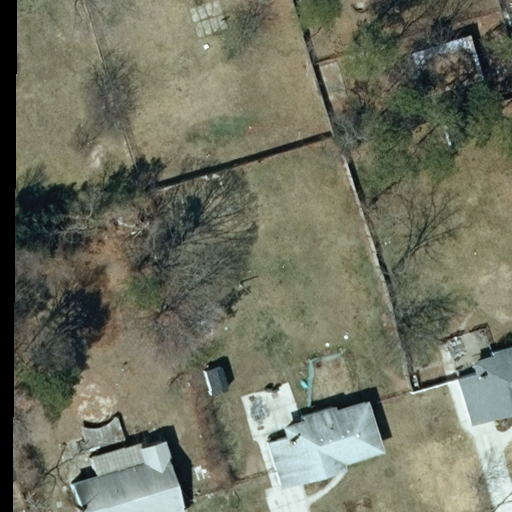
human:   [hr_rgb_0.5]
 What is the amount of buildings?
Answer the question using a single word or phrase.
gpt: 3

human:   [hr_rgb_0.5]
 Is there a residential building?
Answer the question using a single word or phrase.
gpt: yes

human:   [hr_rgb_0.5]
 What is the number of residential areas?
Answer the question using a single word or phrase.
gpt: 1

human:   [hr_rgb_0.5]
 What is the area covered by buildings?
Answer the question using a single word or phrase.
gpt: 758m2

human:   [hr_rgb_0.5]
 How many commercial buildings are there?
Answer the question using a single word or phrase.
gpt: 0

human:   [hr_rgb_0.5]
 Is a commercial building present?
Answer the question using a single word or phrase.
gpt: no

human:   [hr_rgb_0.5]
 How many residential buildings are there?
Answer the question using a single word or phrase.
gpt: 3

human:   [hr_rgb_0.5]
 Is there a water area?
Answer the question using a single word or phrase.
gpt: no

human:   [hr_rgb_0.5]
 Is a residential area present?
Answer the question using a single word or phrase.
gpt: yes

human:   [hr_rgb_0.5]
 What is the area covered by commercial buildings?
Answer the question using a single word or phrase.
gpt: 0m2

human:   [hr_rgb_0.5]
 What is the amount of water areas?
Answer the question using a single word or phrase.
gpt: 0

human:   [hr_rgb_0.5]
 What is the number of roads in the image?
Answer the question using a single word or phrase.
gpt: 0

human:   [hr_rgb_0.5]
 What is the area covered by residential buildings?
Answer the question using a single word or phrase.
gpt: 758m2

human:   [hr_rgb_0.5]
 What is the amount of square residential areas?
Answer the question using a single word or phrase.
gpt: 0

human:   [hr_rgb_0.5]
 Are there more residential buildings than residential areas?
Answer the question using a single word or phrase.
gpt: yes

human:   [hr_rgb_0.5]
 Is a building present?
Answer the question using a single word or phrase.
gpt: yes

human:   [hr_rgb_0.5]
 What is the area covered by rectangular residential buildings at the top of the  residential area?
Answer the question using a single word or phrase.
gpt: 0m2

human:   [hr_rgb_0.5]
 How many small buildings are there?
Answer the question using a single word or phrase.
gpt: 0

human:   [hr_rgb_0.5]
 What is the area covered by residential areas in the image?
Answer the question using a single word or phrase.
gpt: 10619m2

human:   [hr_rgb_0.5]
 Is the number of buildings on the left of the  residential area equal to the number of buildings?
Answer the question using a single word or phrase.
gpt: yes

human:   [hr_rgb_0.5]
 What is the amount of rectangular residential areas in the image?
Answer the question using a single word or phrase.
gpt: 1

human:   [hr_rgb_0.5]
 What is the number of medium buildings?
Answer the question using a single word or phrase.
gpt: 3

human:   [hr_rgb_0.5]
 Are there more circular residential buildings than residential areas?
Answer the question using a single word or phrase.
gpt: no

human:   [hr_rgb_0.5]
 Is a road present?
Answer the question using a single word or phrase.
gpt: no

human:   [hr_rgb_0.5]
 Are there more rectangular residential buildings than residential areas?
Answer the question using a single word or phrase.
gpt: no

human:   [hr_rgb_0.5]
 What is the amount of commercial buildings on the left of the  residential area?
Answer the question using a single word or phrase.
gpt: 0

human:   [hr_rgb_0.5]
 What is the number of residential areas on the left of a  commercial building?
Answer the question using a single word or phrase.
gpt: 0

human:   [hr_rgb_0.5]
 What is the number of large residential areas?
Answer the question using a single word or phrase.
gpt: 1

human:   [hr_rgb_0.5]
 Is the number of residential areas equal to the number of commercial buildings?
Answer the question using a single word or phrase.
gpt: no

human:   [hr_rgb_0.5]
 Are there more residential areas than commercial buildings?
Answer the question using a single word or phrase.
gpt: yes

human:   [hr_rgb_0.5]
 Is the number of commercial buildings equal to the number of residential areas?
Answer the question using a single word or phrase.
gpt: no

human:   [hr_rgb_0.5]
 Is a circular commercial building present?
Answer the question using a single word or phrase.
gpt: no

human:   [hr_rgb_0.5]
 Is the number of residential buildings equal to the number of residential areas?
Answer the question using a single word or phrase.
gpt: no

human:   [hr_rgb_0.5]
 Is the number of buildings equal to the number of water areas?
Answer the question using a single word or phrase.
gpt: no

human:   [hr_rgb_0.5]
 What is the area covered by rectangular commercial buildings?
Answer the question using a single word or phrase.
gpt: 0m2

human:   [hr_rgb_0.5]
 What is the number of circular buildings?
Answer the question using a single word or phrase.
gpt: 0

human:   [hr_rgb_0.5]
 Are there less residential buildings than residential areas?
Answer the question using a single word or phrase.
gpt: no

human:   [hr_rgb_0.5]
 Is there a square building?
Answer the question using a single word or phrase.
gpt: no

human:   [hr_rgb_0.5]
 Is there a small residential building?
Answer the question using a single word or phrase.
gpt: no

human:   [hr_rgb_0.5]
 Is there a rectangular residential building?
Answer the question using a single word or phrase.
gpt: no

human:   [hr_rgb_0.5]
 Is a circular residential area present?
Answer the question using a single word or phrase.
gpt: no

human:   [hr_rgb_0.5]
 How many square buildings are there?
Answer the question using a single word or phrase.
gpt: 0

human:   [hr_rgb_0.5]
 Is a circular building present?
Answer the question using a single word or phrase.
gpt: no

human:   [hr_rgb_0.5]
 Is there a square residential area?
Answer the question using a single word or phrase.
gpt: no

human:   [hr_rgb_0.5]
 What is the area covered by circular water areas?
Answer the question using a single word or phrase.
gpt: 0m2

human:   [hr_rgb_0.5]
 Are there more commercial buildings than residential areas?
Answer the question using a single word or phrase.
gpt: no

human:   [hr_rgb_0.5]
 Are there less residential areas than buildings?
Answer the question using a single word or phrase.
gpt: yes

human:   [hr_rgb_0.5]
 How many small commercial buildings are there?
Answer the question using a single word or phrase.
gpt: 0

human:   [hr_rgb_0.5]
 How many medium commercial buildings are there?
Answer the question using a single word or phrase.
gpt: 0

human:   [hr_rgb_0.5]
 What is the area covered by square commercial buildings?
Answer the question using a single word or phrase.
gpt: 0m2

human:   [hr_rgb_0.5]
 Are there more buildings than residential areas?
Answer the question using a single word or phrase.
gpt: yes

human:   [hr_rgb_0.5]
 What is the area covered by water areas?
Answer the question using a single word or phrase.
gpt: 0m2

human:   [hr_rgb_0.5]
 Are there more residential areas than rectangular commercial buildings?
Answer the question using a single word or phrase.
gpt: yes

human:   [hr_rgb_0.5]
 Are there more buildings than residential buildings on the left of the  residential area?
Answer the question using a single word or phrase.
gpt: no

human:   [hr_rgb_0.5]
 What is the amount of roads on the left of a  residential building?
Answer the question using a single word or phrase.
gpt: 0

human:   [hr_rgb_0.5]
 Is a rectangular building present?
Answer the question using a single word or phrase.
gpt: no

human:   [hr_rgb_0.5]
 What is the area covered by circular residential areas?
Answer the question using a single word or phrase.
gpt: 0m2

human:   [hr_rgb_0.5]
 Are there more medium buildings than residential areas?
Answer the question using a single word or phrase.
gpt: yes

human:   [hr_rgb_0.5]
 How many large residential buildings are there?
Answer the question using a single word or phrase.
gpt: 0

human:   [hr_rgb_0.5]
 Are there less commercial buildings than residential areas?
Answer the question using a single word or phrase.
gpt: yes

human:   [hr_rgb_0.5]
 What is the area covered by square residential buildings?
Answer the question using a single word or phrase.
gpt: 0m2

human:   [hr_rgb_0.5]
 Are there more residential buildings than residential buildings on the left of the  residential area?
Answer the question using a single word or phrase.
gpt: no

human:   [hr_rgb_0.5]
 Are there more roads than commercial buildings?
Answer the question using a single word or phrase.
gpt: no

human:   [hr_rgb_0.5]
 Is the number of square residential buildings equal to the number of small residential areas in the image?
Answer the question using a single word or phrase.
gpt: yes